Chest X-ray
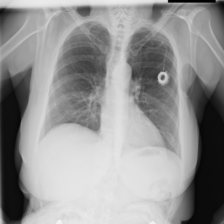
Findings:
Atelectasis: negative
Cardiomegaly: negative
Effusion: negative
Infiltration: negative
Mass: negative
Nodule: negative
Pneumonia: negative
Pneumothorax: negative
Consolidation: negative
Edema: negative
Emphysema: negative
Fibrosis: negative
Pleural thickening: negative
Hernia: negative